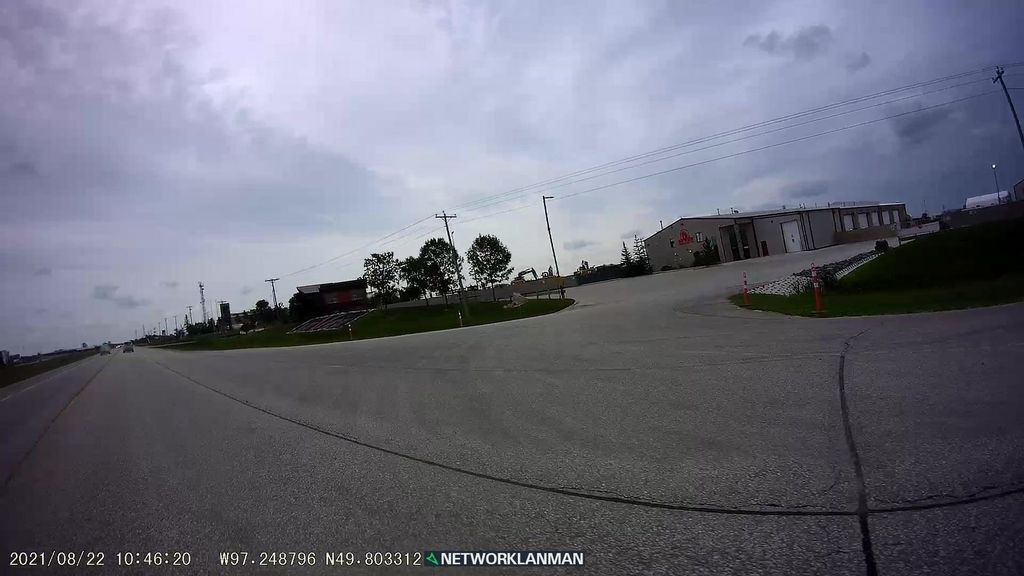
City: winnipeg